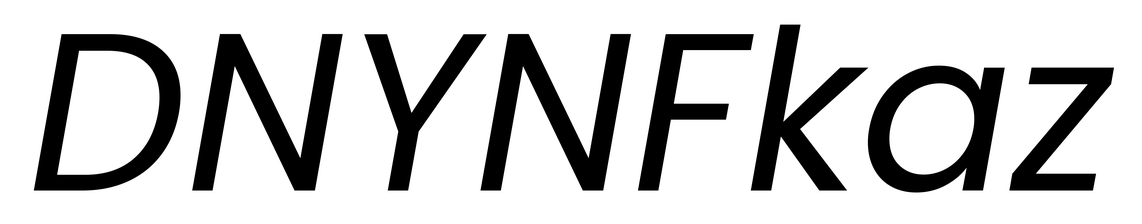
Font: Poppins-Italic